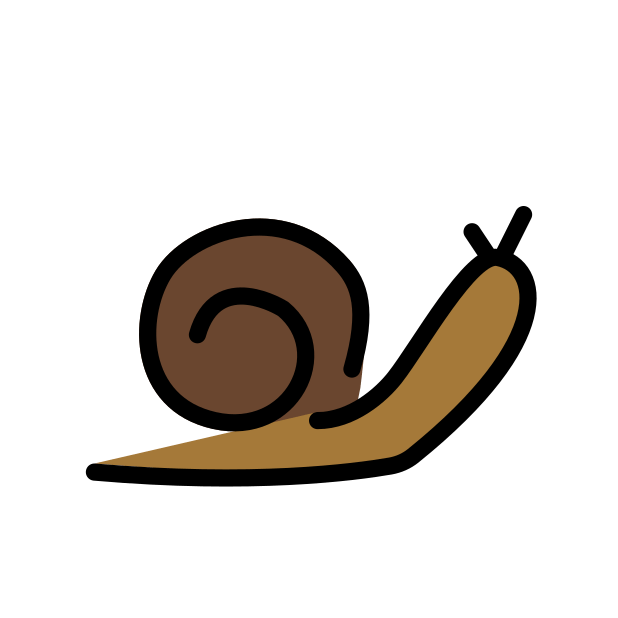
Emoji: 🐌
Name: snail
Unicode: 0x1f40c